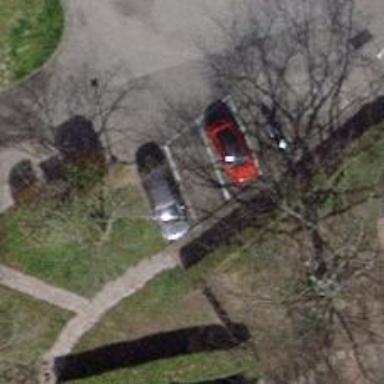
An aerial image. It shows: Parking area with surface.